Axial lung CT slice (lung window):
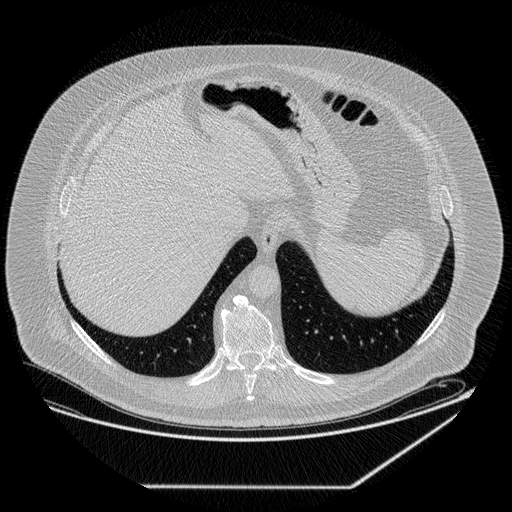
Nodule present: no